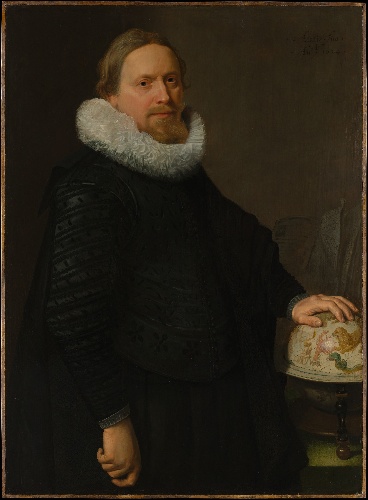
Title: Man with a Celestial Globe
Artist: Nicolaes Eliasz Pickenoy
Artist bio: Dutch, Amsterdam 1588–1650/56 Amsterdam
Date: 1624
Object type: Painting
Classification: Paintings
Medium: Oil on wood
Dimensions: 41 1/4 x 30 in. (104.8 x 76.2 cm)
Department: European Paintings
Credit line: Bequest of Harry G. Sperling, 1971
Accession year: 1976
Repository: Metropolitan Museum of Art, New York, NY
Tags: Men|Portraits|Globes